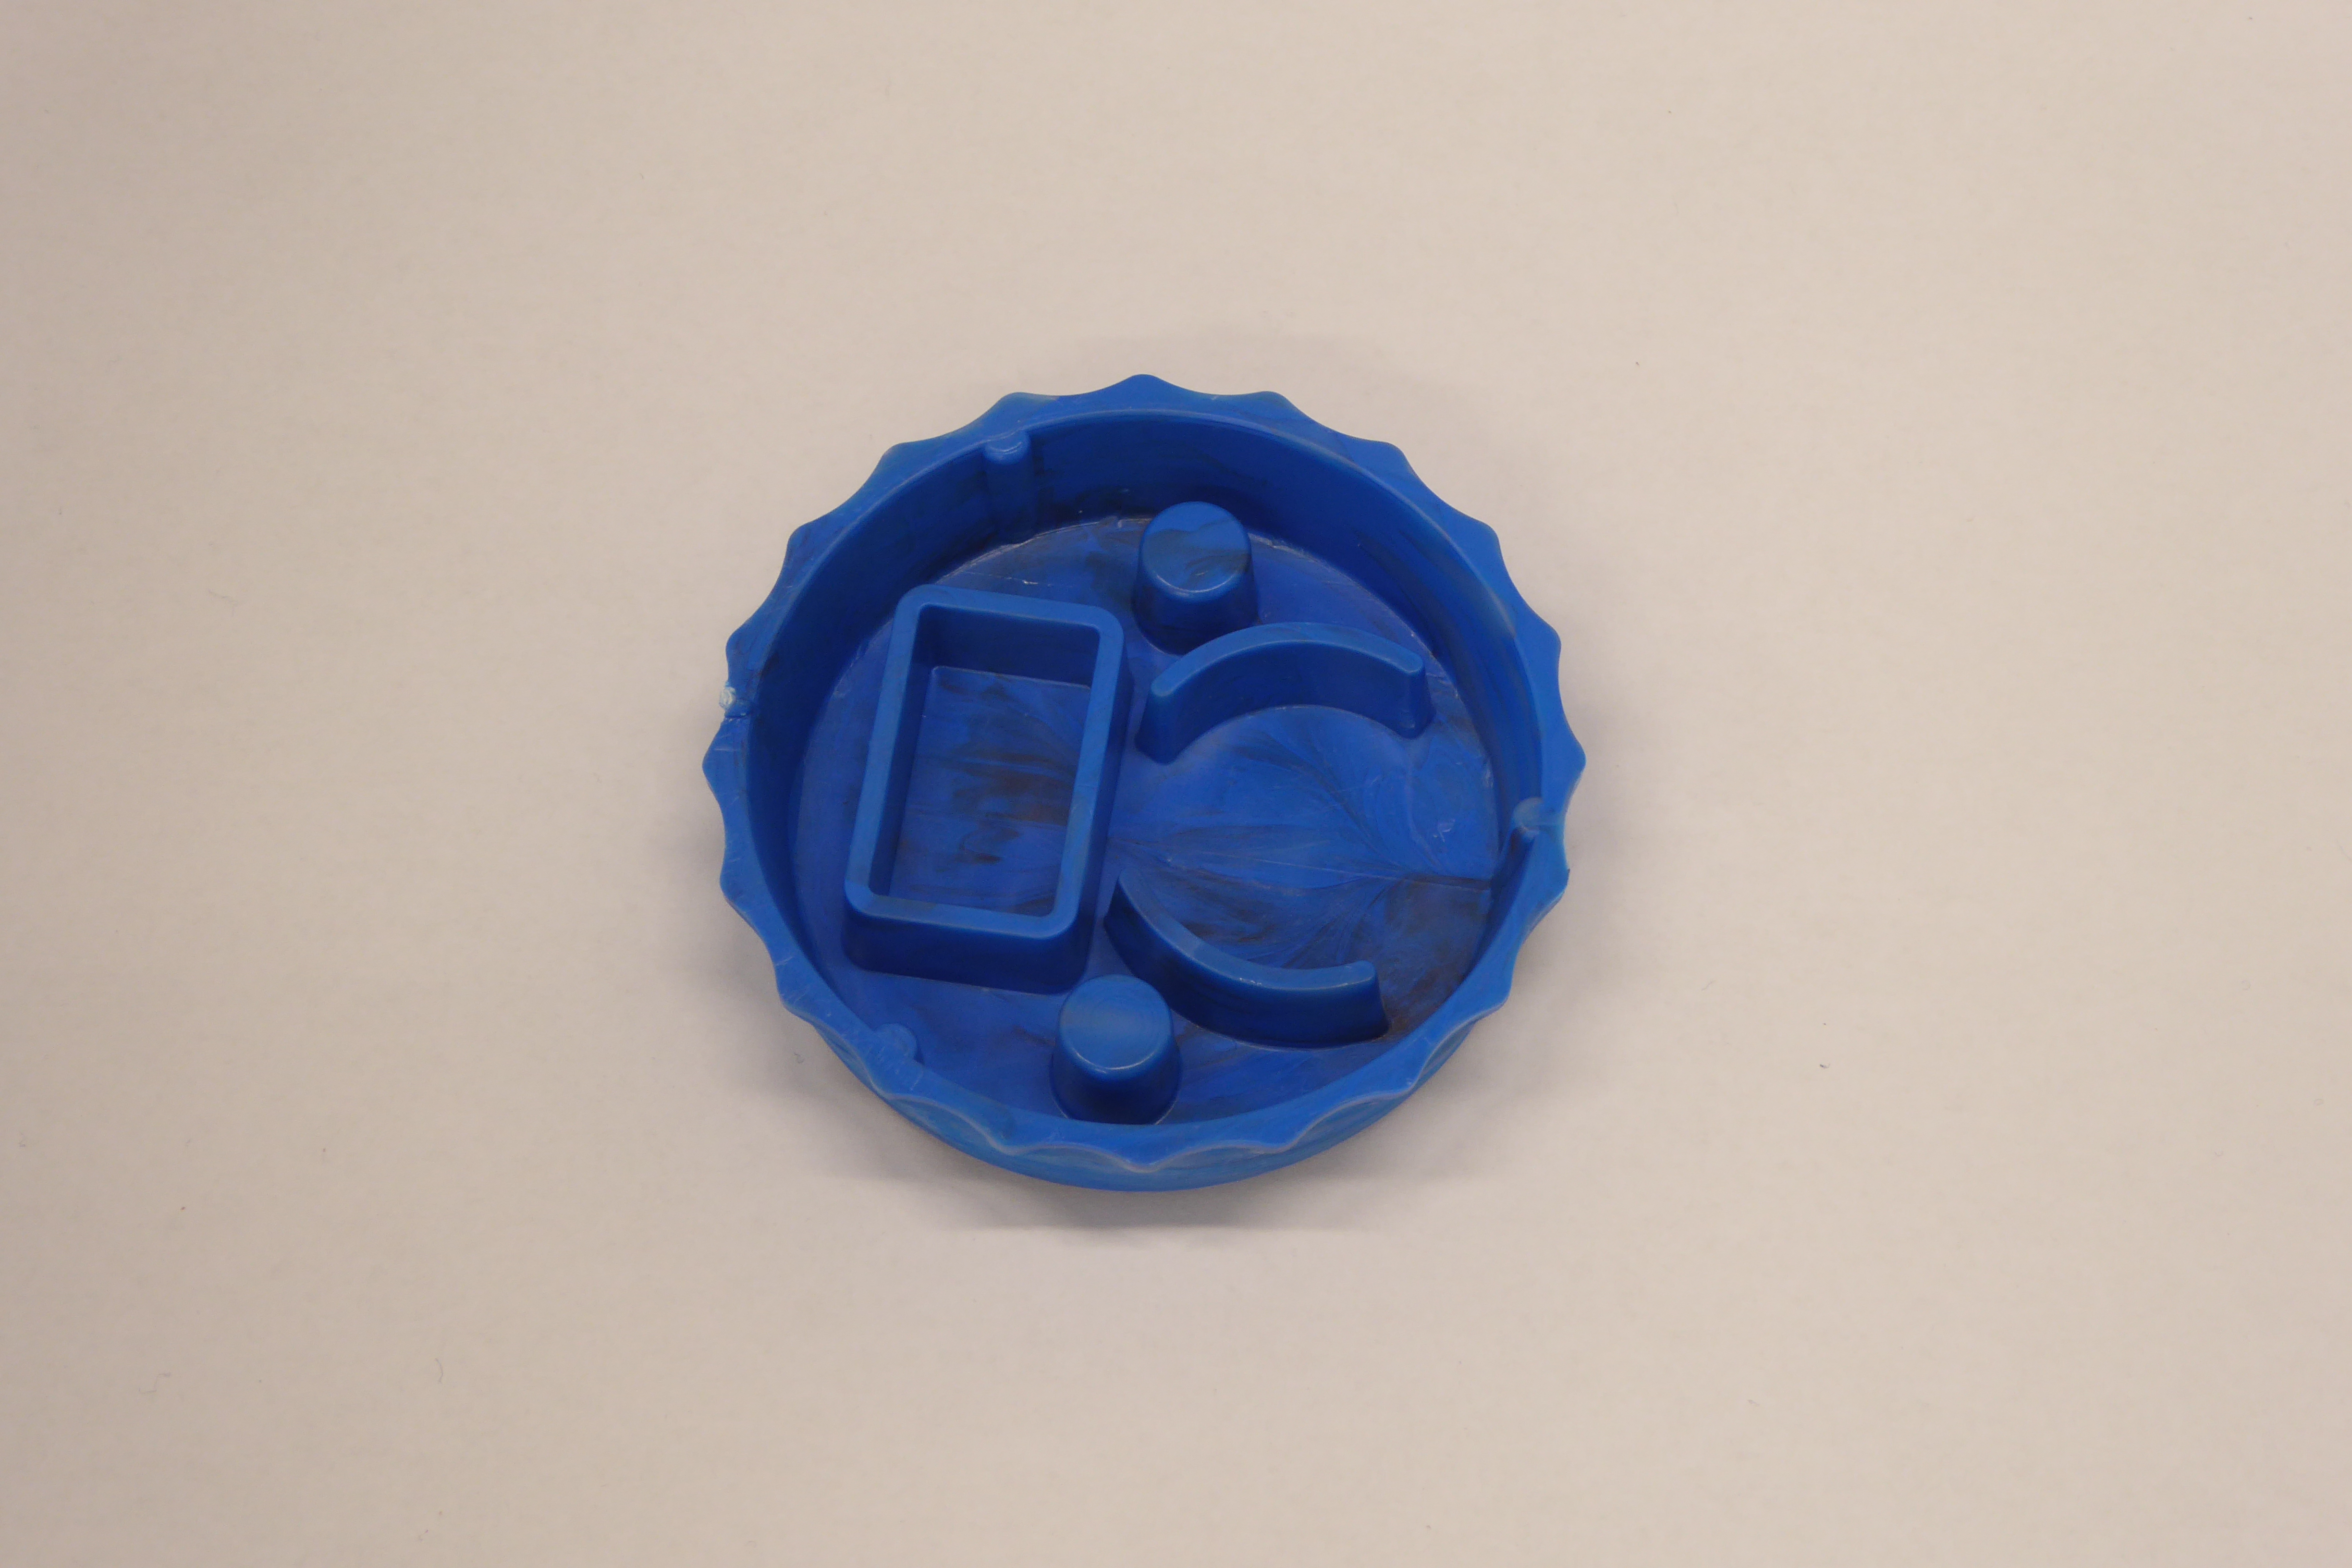
Label: Bottle Opener - Cover